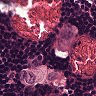
Metastatic tissue present: yes